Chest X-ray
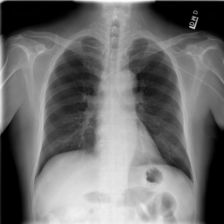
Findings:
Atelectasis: negative
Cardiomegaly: negative
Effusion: negative
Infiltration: negative
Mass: negative
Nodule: negative
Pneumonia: negative
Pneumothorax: negative
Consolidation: negative
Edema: negative
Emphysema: negative
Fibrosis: negative
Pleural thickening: negative
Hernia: negative